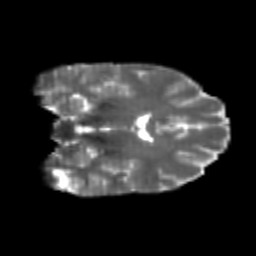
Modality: T2w
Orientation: coronal
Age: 25
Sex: female
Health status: healthy
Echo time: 0.074 s